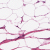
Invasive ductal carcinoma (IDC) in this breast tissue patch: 0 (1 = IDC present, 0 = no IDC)